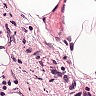
Metastatic tissue present: no